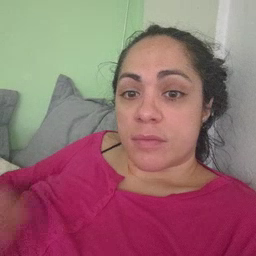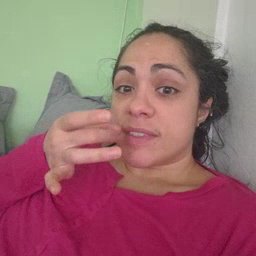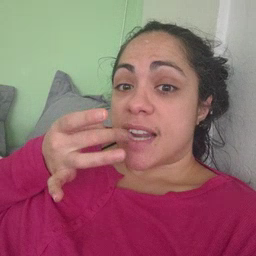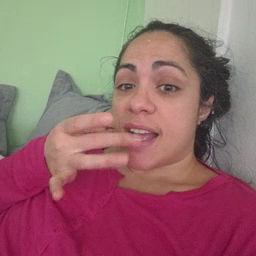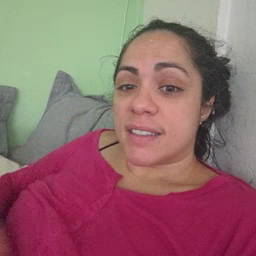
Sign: snack